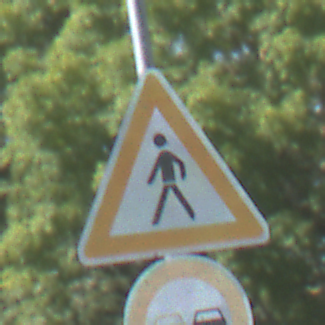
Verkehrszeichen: FussgaengerRechts
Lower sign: Ueberholverbot
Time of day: Midday
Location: Outdoor (Nature)
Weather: Clear
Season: NotSpecified
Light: Natural